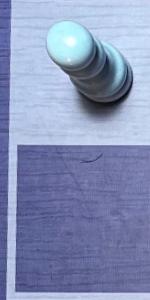
Label: Empty